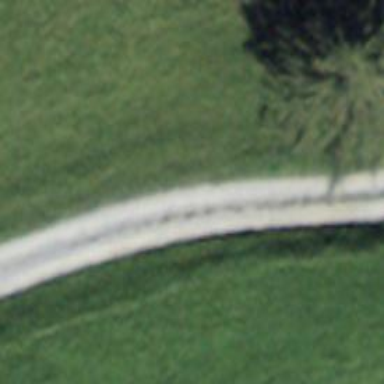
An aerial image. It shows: Paved track road.